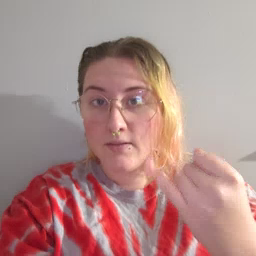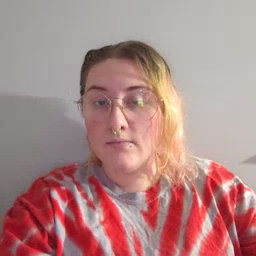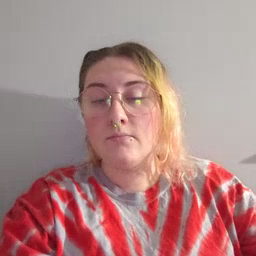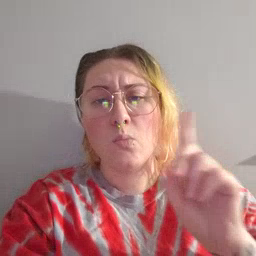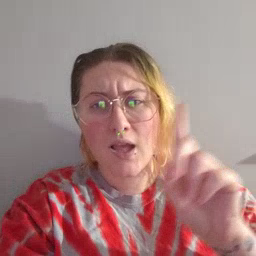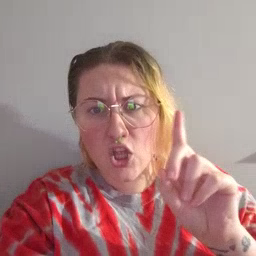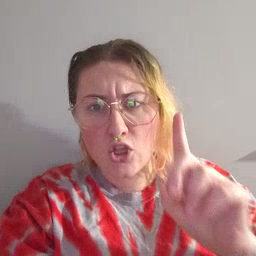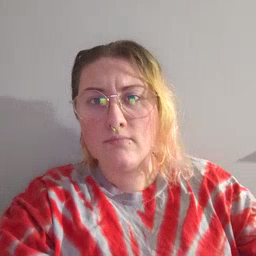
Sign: where